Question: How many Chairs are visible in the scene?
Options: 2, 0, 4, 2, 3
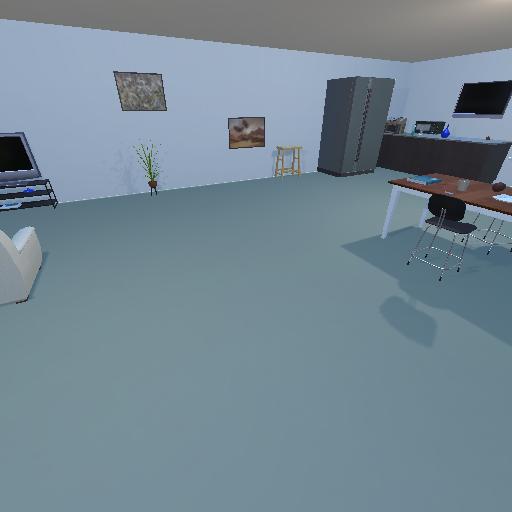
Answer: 2